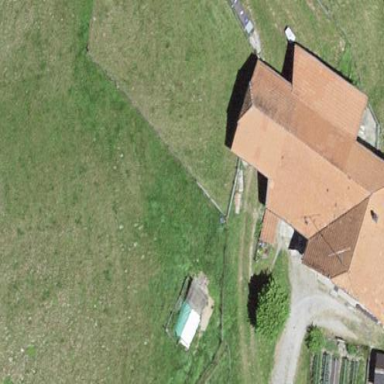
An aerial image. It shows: Farm building.